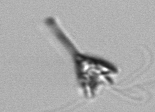
Label: Pyramimonas_longicauda